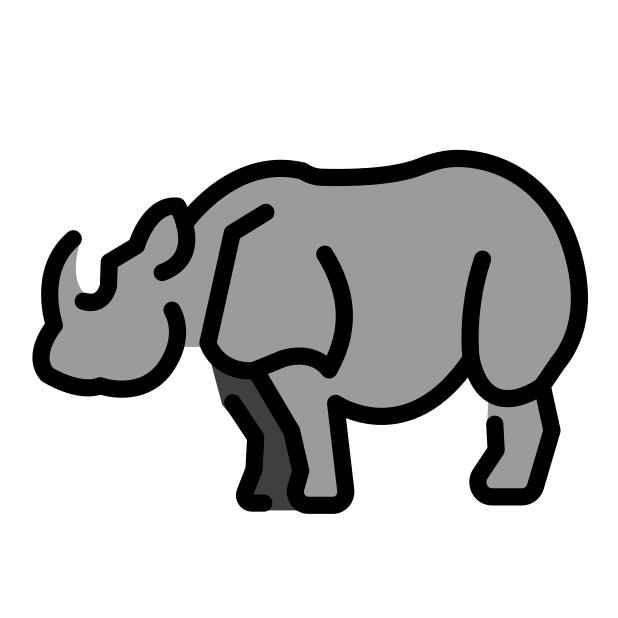
rhinoceros